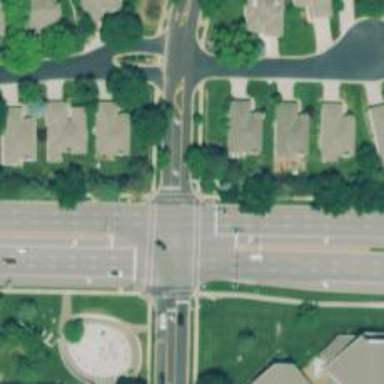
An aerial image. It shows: Solid crossing edge road marking.